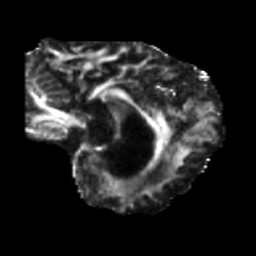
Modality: FA
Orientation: sagittal
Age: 65
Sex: female
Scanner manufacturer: siemens
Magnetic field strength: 3 T
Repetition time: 5.25 s
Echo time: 0.08 s